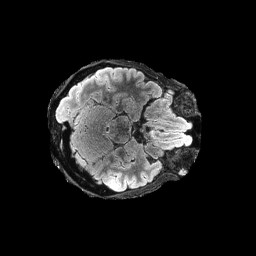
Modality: FLAIR
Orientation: axial
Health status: ill
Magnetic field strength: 3 T